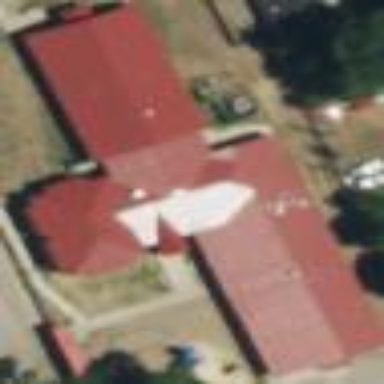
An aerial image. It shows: School building.